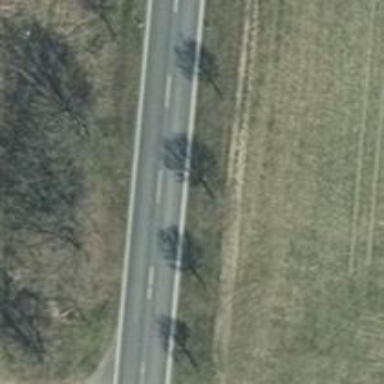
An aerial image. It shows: Secondary road with asphalt surface.